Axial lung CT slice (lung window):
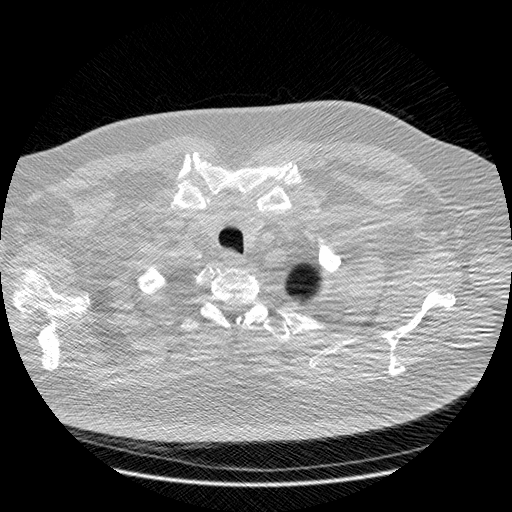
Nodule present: no